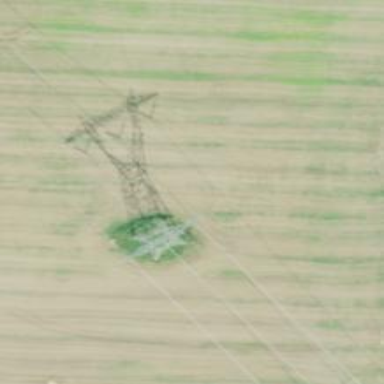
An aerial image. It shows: Lattice structure tower used for power distribution.